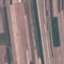
Land use / land cover class: AnnualCrop